Question: I have a question regarding running a shell command via PHP. My goal is to successfully run 'compass compile [project]' via PHP. I have tried the following:
'''
echo system('compass compile [project]', $s); // prints [31m[0m
echo $s; // prints 1
echo passthru('compass compile [project]', $p); // prints [31m[0m
echo $p; // prints 1
echo shell_exec('compass compile [project]'); // prints [31m[0m
echo exec('compass compile [project]', $e, $ee);
print_r($e); // Array ( [0] => [31m[0m )
echo $ee; // prints 1
'''
I even tried running a shell command to an executable file that contained 'compass compile test' and I still got the same results as the trials above.
What does '<URL>?
As far as I know, the output should be the following:

For kicks, I tried to execute via 'system(/usr/local/bin/compass compile [project]);' and I got the same result. I double checked my path so I know I can execute these commands as expected. Here is the output from 'echo $PATH':
'''
/usr/lib/lightdm/lightdm:
/usr/local/sbin:
/usr/local/bin:
/usr/sbin:
/usr/bin:
/sbin:/bin:
/usr/games:
/usr/local/games:
/var/lib/gems/1.9.1/bin
'''
Is there a way to compile compass projects using PHP?
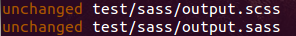
Answer: The issue was fixed by using 'sass --compass' and redirecting the stderr to stdout via 'echo shell_exec("sass --compass [project] 2>&1");'
It was a pretty long and arduous process figuring this out since it's been awhile since I've dabbled in command line programs. Remember that error streams and output streams might be on different outputs. The easiest way to test this is to shovel the output into a file via:
'''
# do this once with a good file and once with a file that will give errors
sass --poll style.scss > output.txt
'''

If 'output.txt' is empty then the error output is on the stderr stream such as the case above. We can correct this by redirecting the stderr to the srdout. For example:
'''
sass --poll > output.txt 2>&1
#shows results
cat output.txt
'''

I created a simple PHP script that redirects the output from one textarea to the other. <URL>.